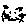
Label: cat